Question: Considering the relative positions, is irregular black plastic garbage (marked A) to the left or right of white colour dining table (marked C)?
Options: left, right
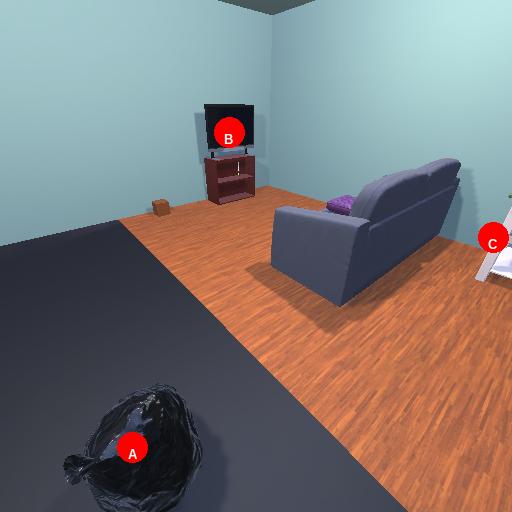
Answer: left